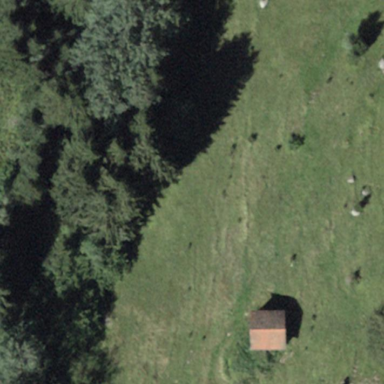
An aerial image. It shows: Beautiful meadow.